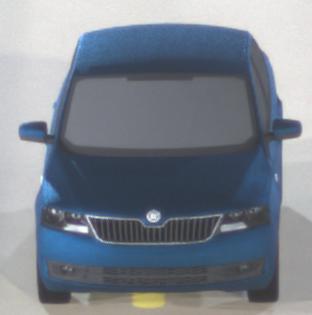
Make: Skoda
Model: Rapid
Detailed model: Rapid 1.2 Active Limousine
Model produced from: 2012/10
Model produced until: 2015/04
Doors: 5
Color: blue
Road condition: dry road
Daytime: night
Contrast: high contrast